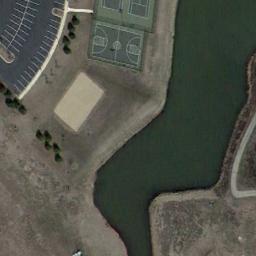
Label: basketball_court